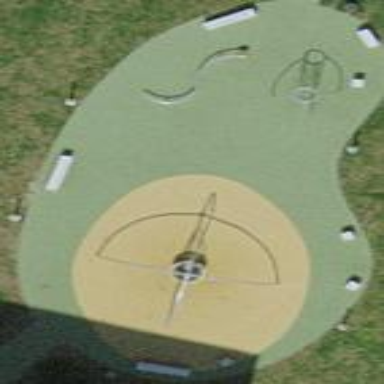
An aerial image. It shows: Playground with artificial turf surface.